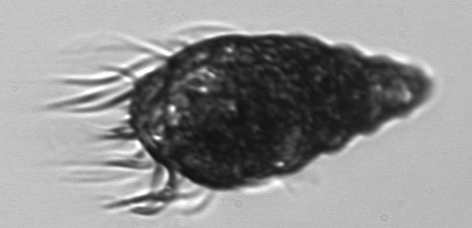
Label: Laboea_strobila